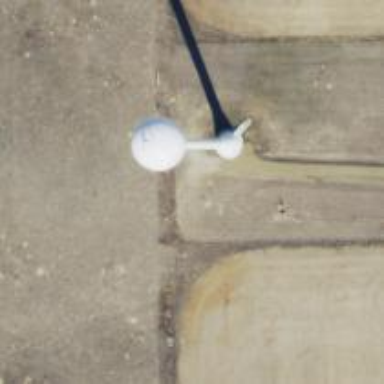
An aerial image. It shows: Water tower that is man-made.